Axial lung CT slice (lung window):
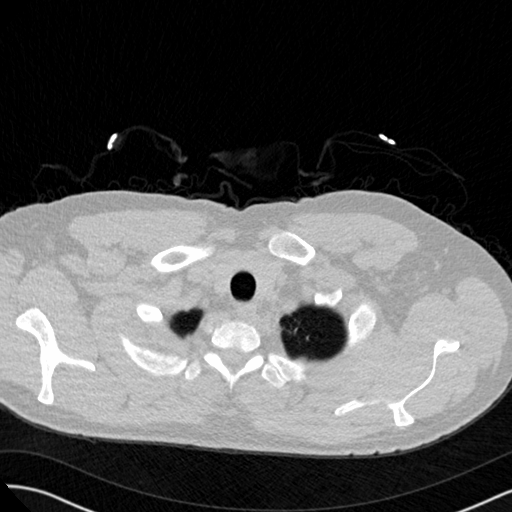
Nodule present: no